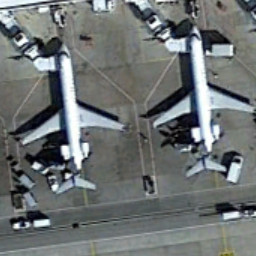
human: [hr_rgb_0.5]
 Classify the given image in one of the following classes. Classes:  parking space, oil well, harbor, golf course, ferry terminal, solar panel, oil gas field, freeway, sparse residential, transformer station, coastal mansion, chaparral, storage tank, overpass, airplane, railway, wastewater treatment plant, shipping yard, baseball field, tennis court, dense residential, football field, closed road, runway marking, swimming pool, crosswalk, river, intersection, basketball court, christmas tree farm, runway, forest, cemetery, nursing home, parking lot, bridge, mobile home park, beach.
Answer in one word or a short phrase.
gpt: airplane